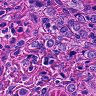
Metastatic tissue present: yes